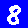
Digit: 8